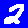
Digit: 2